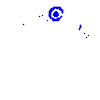
Particle: electron